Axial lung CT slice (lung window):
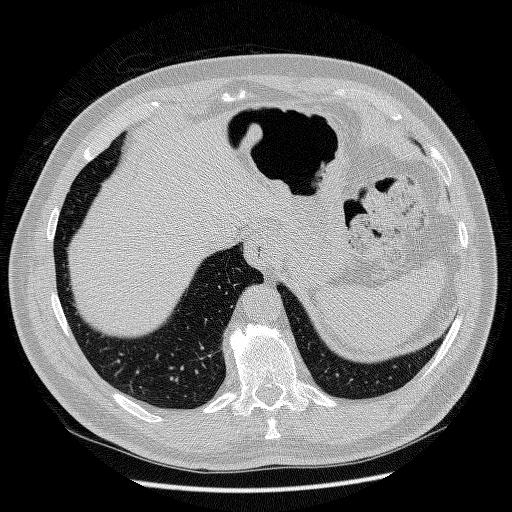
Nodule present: no